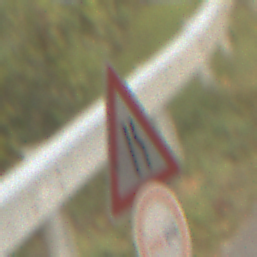
Verkehrszeichen: EinseitigVerengteFahrbahnRechts
Zusatzzeichen unten: Ueberholverbot
Umgebung: Outdoor, Nature
Tageszeit: SunriseSunset
Wetter: PartlyCloudy
Licht: Natural
Jahreszeit: NotSpecified
Kontrast: LowContrast